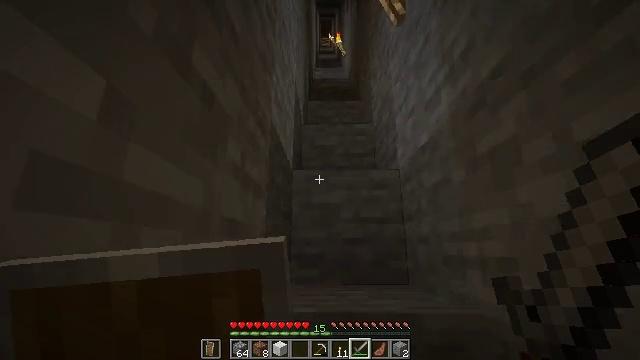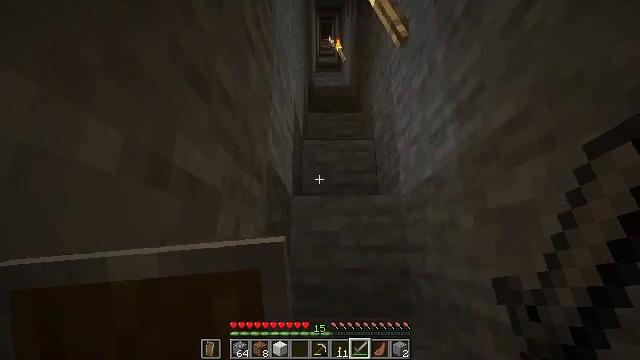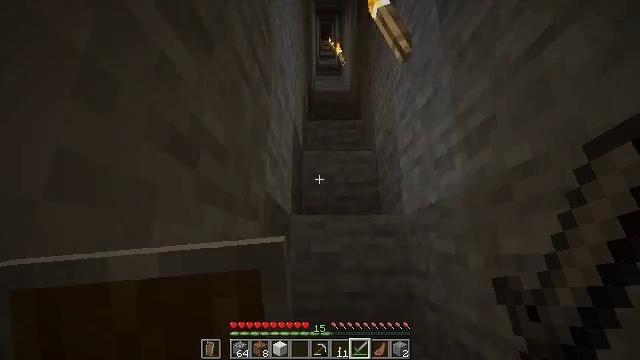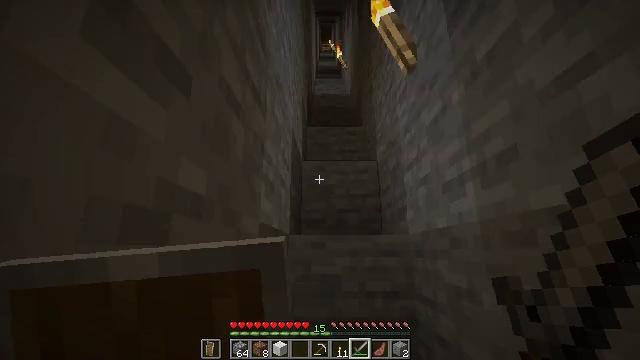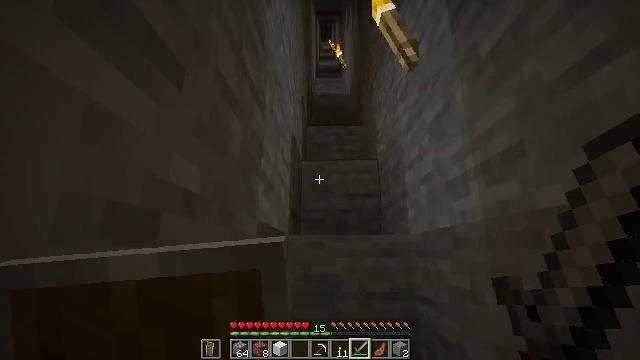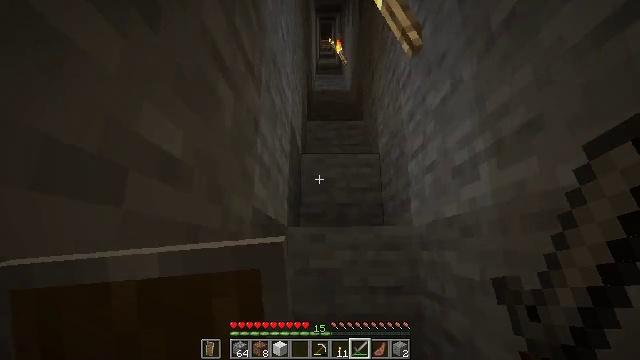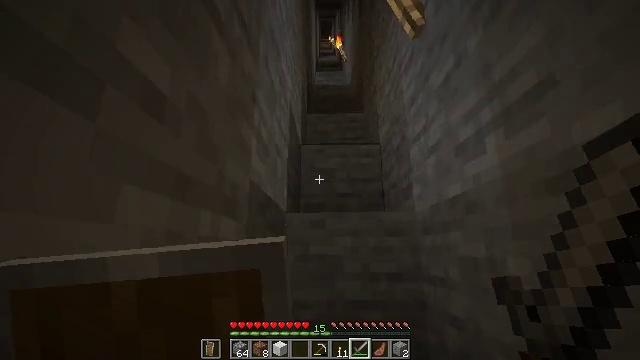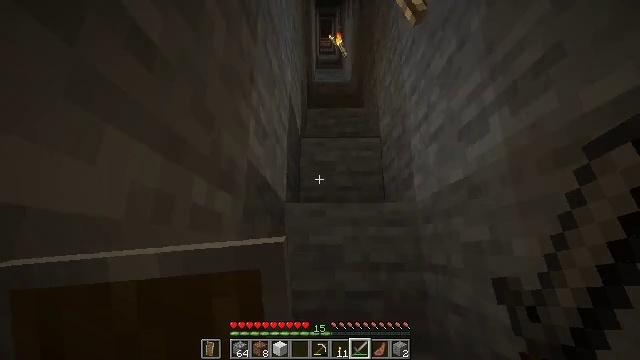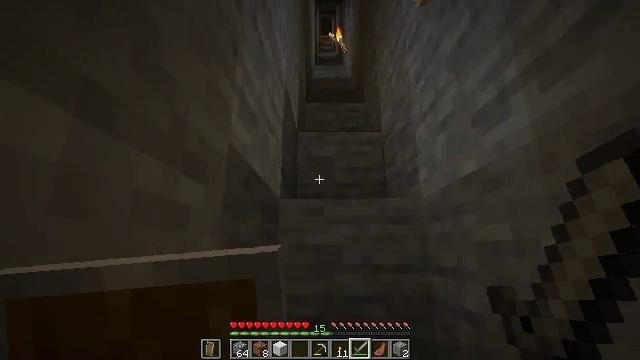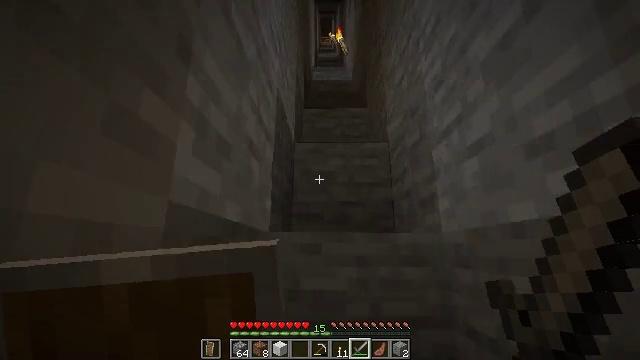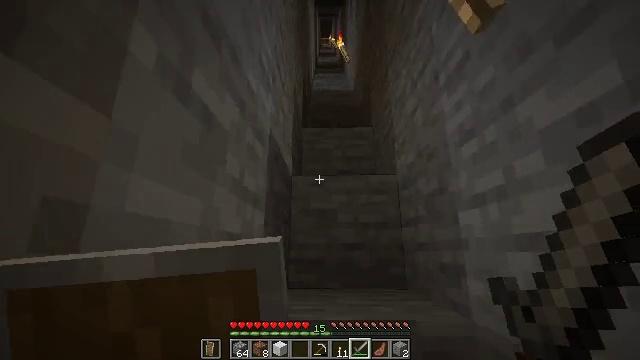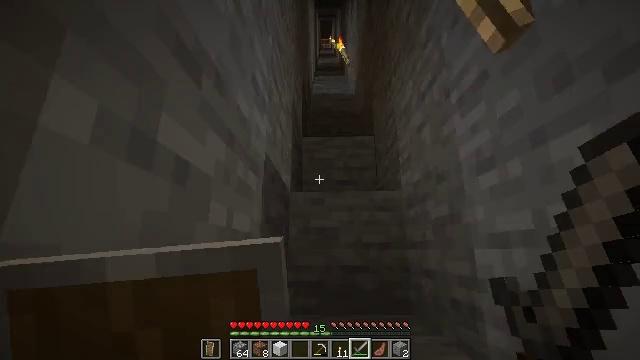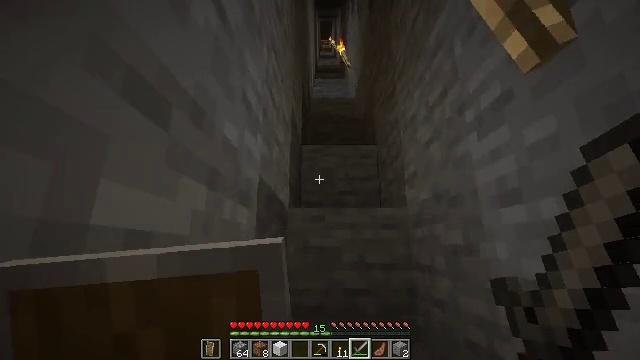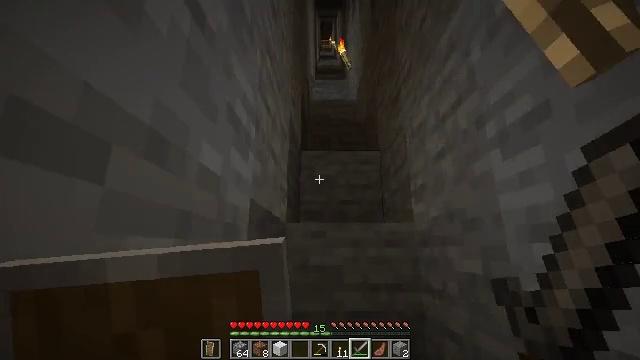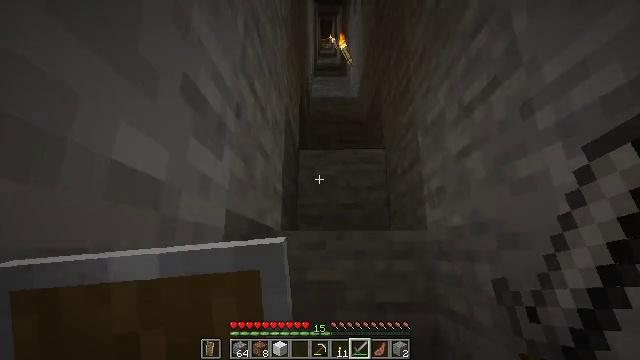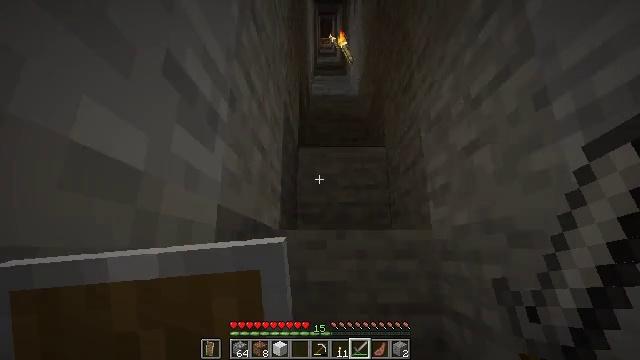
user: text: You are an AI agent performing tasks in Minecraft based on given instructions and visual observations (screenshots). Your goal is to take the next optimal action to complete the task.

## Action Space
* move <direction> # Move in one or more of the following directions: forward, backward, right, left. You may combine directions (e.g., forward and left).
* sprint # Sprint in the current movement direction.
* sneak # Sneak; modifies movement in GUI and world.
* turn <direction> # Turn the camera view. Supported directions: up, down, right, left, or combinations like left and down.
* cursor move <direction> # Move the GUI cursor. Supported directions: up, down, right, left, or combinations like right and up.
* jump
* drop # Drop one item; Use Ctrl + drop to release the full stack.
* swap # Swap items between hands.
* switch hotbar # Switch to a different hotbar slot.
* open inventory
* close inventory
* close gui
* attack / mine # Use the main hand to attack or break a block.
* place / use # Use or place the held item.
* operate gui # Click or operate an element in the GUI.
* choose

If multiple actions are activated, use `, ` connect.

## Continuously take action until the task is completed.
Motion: motion action
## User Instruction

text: Combat the tropical fish.
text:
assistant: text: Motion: move forward, jump
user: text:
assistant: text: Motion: move forward, jump
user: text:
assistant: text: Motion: move forward, jump
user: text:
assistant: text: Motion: move forward, jump
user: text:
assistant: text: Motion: move forward, jump
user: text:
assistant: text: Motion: move forward, jump
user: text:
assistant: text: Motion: move forward, jump
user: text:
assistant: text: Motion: move forward, jump
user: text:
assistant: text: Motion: move forward, jump
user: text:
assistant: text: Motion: move forward, jump
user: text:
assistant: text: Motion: move forward, jump
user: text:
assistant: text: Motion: move forward, jump
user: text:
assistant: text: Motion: move forward, jump
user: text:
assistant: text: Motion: move forward, jump
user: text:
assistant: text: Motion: move forward, jump
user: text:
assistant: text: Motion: move forward, jump
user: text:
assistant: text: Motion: move forward, jump
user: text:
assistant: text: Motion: move forward, jump
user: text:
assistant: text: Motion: move forward, jump
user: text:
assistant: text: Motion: move forward, jump
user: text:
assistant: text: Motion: move forward, jump
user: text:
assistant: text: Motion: move forward, jump
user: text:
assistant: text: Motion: move forward, jump
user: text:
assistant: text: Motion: move forward, jump
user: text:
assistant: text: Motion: move forward, jump
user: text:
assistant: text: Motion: move forward, jump
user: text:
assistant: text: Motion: move forward, jump
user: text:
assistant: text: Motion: move forward, jump
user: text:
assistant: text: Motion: move forward, jump
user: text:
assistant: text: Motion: move forward, jump